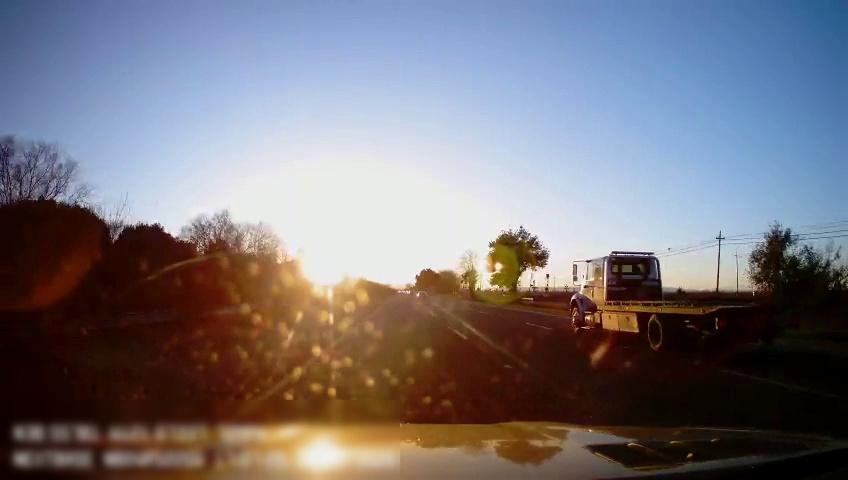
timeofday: Day
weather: Sunny
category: Drivable Space
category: Vehicles | Car
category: Vehicles | Truck
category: Lanes | Alternate Lane
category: Lanes | Current Lane
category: Lanes | Current Lane
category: Lanes | Alternate Lane